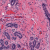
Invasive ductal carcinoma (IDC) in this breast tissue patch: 0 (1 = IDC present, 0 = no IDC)